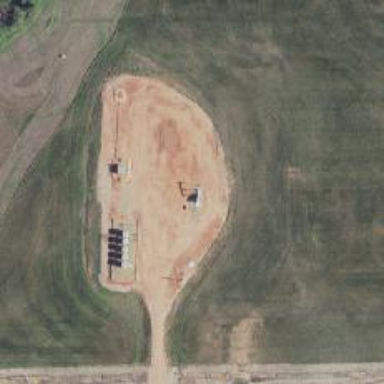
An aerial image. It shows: Petroleum well.